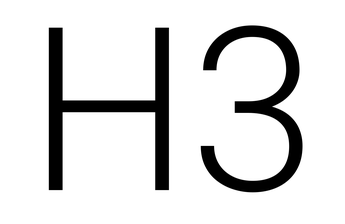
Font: Roboto_Light